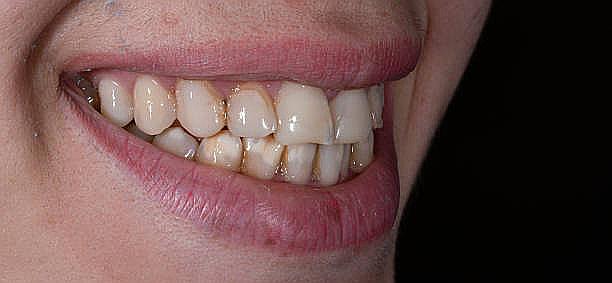
Condition: Calculus